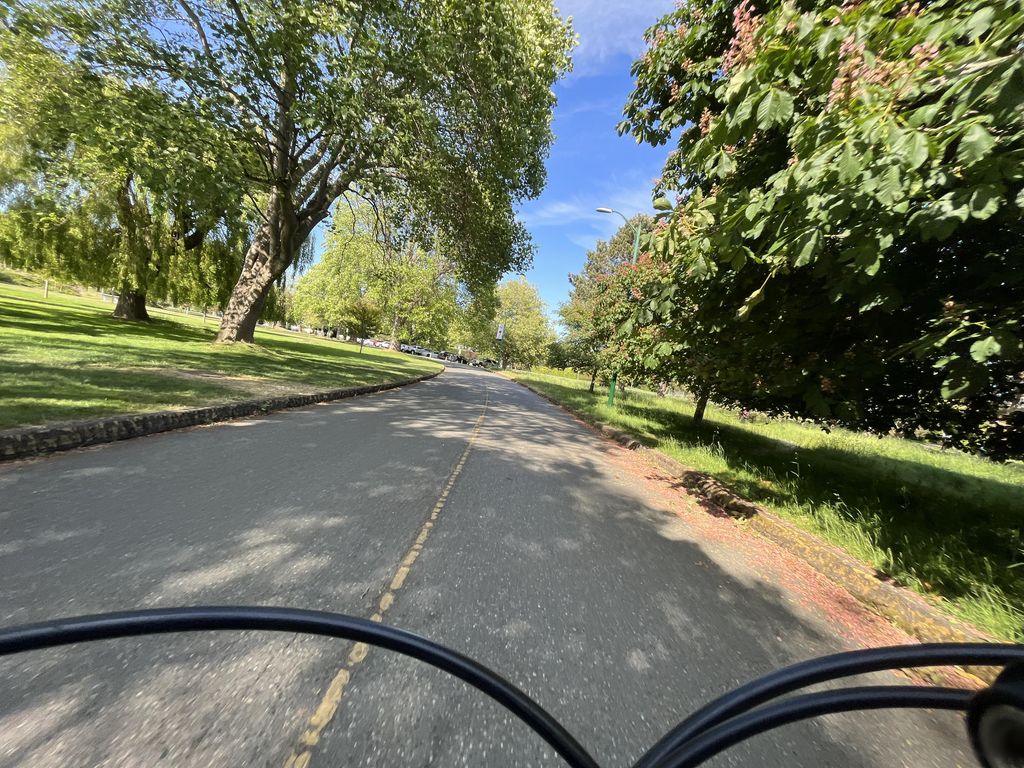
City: victoria